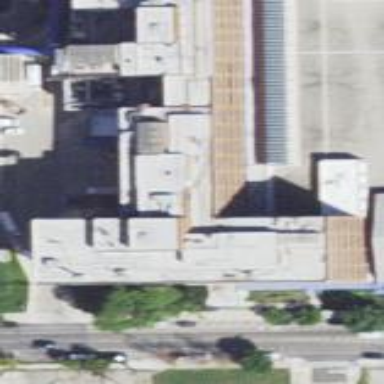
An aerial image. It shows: Hospital building.